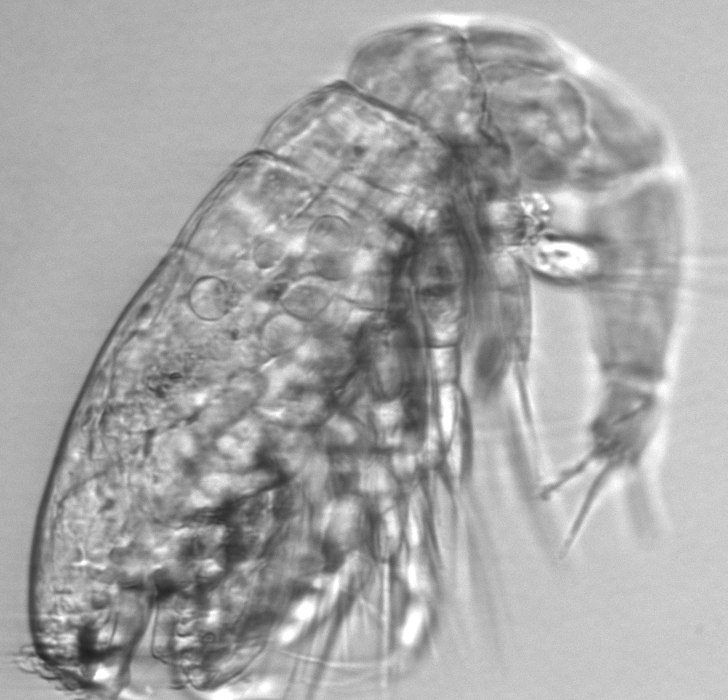
Label: zooplankton